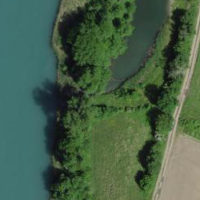
EUNIS habitat code: 25
Species observed at this site:
Dryobates minor